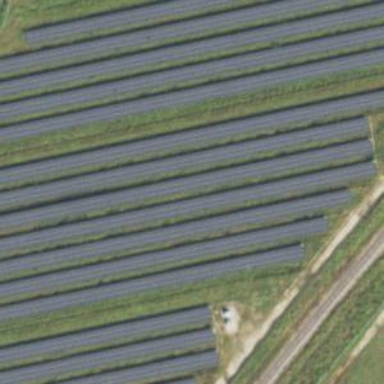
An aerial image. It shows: Solar power generator with photovoltaic panels.